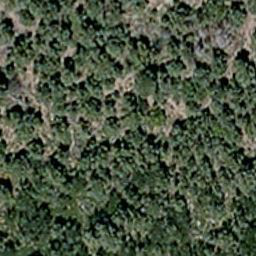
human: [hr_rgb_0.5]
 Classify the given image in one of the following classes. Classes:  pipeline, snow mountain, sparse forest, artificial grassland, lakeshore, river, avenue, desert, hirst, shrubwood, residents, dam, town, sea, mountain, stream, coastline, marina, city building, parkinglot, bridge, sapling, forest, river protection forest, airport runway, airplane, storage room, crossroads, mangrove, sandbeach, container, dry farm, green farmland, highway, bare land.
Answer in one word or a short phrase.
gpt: sparse forest